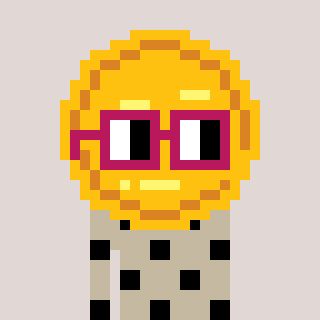
a pixel art character with square dark red glasses, a medal-shaped head and a bege-colored body on a warm background